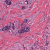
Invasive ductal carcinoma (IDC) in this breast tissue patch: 1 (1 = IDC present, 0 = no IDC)